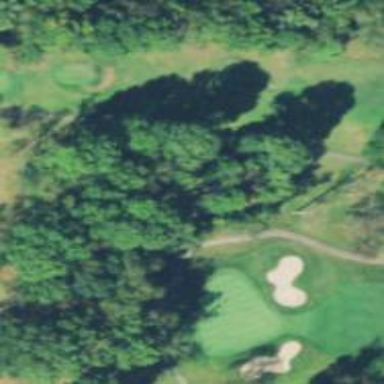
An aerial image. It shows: Path for both road and golf.